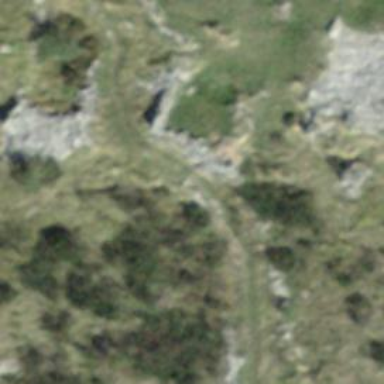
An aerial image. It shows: Path.